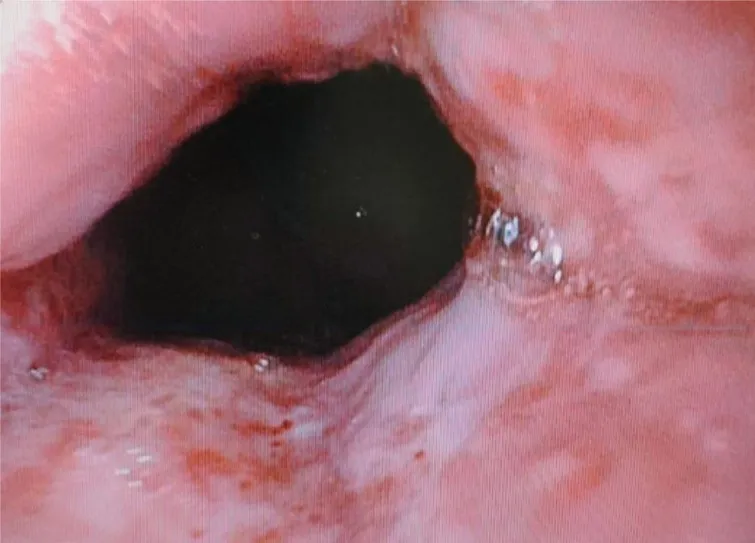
Upper gastrointestinal endoscopy showing Group B reflux oesophagitis.
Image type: endoscopy (gi_endoscopy)